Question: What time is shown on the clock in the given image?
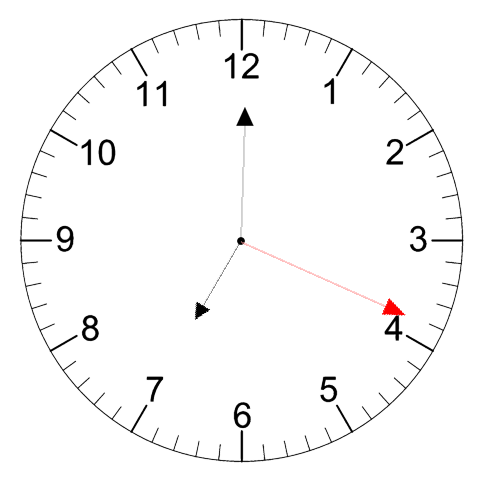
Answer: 07:00:19